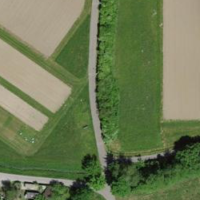
EUNIS habitat code: 25
Species observed at this site:
Cardamine pratensis
Ficaria verna